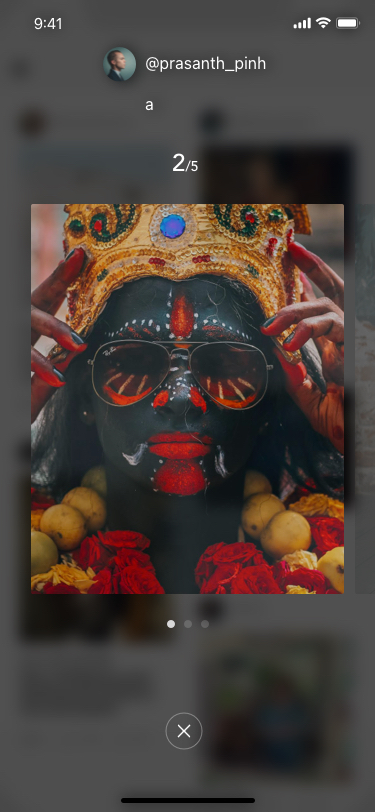
Text in this UI design:
@prasanth_pinha
@vasanthramu
One color riso print, two color screenprint.
Signed and numbered copy

6
100
20
@alesenesetril
Texture Design / Les Bohemiens
6
100
20
@ariste
nice and steady
http://willeatyou.com/database/2015/06/01/nice-and-steady/

6
100
20
@prasanth_pinha
Texture Design / Les Bohemiens
6
100
20
@TvS
6
100
20
2/5
@prasanth_pinha